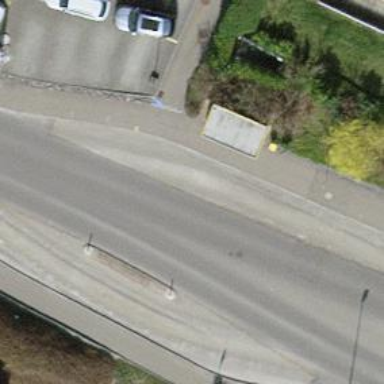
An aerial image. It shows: Public transport stop position.